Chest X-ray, AP view. Patient: 32 years old, sex F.
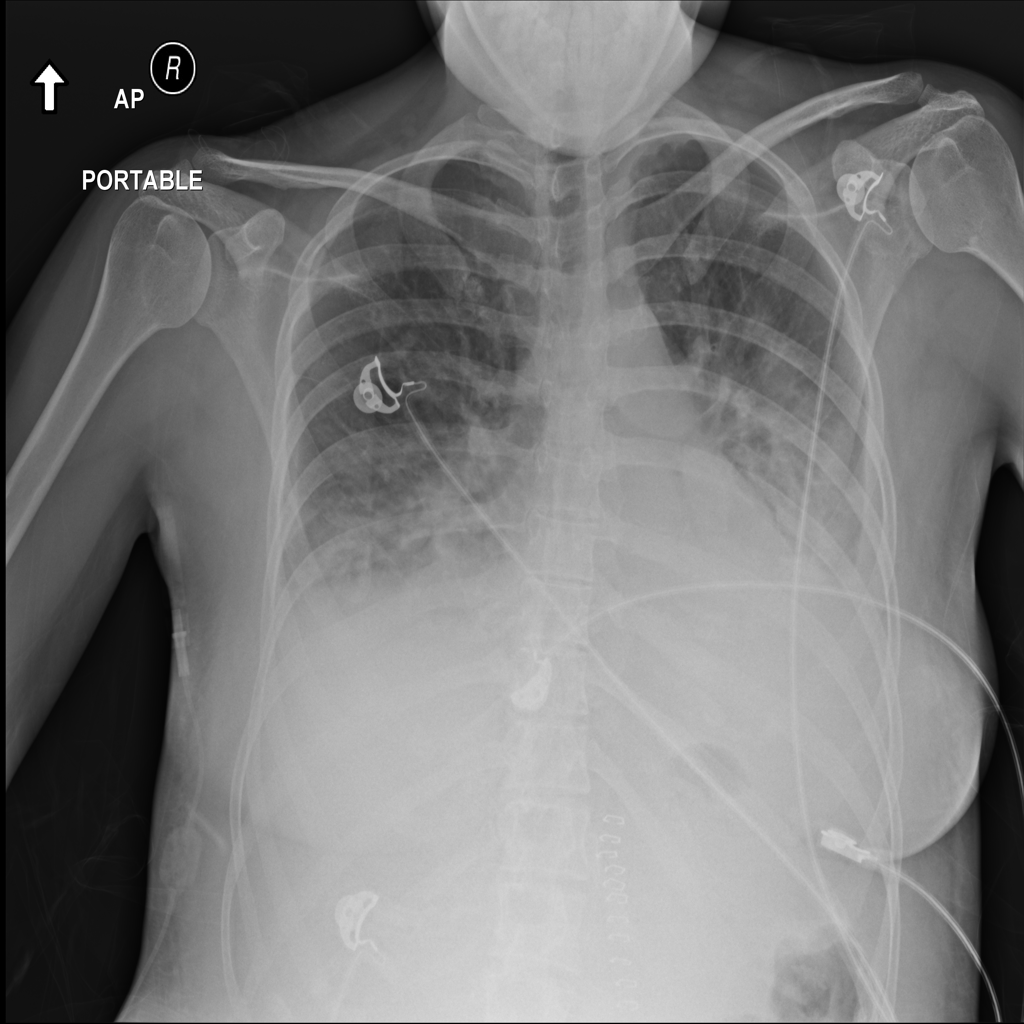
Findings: Atelectasis